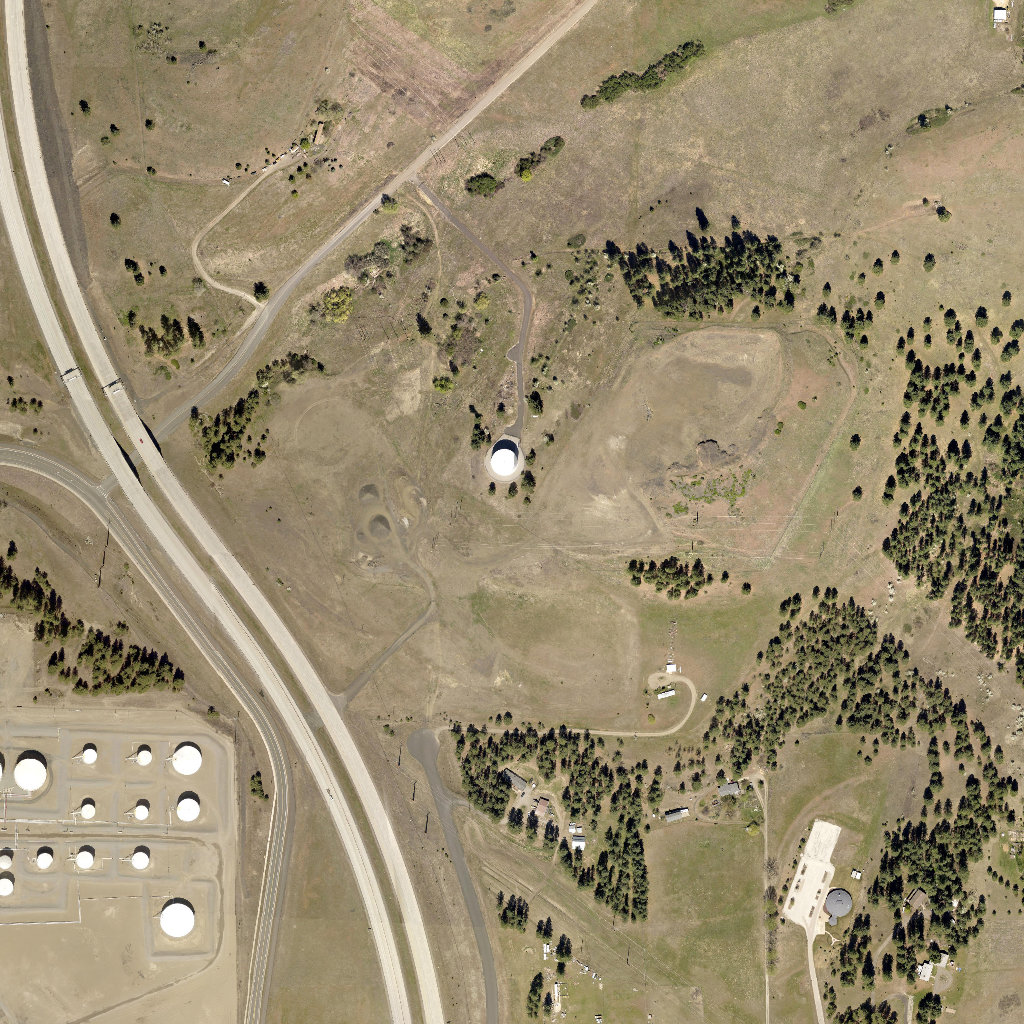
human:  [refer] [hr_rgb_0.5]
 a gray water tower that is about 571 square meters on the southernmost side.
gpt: <box>[[80, 86, 83, 89, 0]]</box>